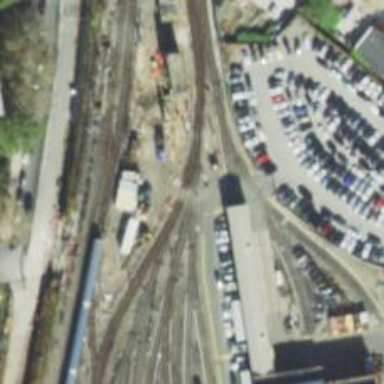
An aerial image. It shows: Railway level crossing.